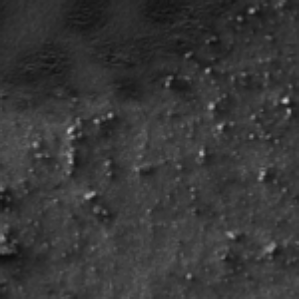
Label: frost